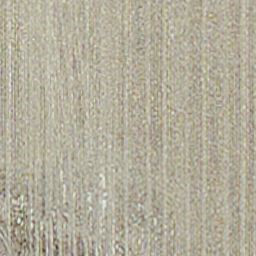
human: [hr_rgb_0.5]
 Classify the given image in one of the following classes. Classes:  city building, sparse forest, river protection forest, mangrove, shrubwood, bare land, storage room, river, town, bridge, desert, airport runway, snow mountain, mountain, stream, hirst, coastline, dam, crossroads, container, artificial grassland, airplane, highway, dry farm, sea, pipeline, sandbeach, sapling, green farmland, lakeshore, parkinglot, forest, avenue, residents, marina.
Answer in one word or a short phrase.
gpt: dry farm